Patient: sex M, age 35
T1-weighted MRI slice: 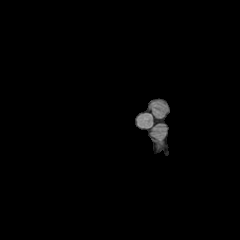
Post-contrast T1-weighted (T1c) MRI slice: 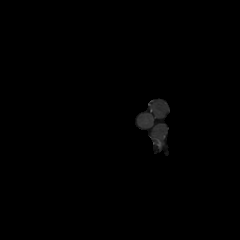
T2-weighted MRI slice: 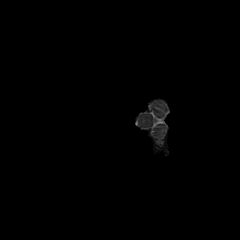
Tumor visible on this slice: no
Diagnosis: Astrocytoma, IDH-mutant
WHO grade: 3